Question: I have a string like this:
'''
String s="12 year old Manick is <b>three</b> times as old as his brother Rahul. How old will Manick be when he is twice as old as Rahul ?";
'''
When I set this string to a TextView, the output is like this:

12 year old Manick is times as old as his brother Rahul. How old will Manick be when he is twice as old as Rahul ?
Actually, my requirement is to extract the text inside the HTML tags, apply the bold formatting to the text inside the tag and remove the tags from the string before displaying in the TextView.
Thanks in advance!
P.S.: The string is coming from an XML file, so it may vary!
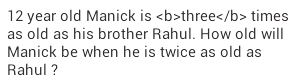
Answer: You can try defining your text for the TextView in strings.xml.Then if you set from html then it may wrap according to screen size:
So you can try this out:
'''
<string name="nice_html">
<![CDATA["12 year old Manick is &lt;b&gt;three&lt;/b&gt; times as old as his brother Rahul. How old will Manick be when he is twice as old as Rahul ?";
]]></string>
'''
Then, in your code:
'''
TextView foo = (TextView)findViewById(R.id.foo); foo.setText(Html.fromHtml(getString(R.string.nice_html)));
'''
just change the last code to
'''
//string s already defined in the question
TextView foo = (TextView)findViewById(R.id.foo);
foo.setText(Html.fromHtml(getString(s)));
'''